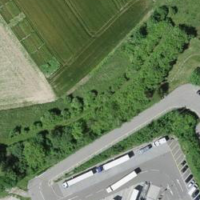
EUNIS habitat code: 57
Species observed at this site:
Pica pica
Aedes japonicus
Corvus corone
Passer domesticus
Cyanistes caeruleus
Turdus merula